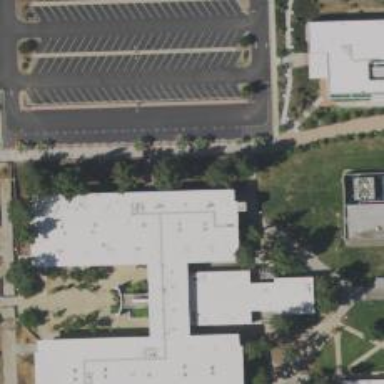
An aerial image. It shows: College building.